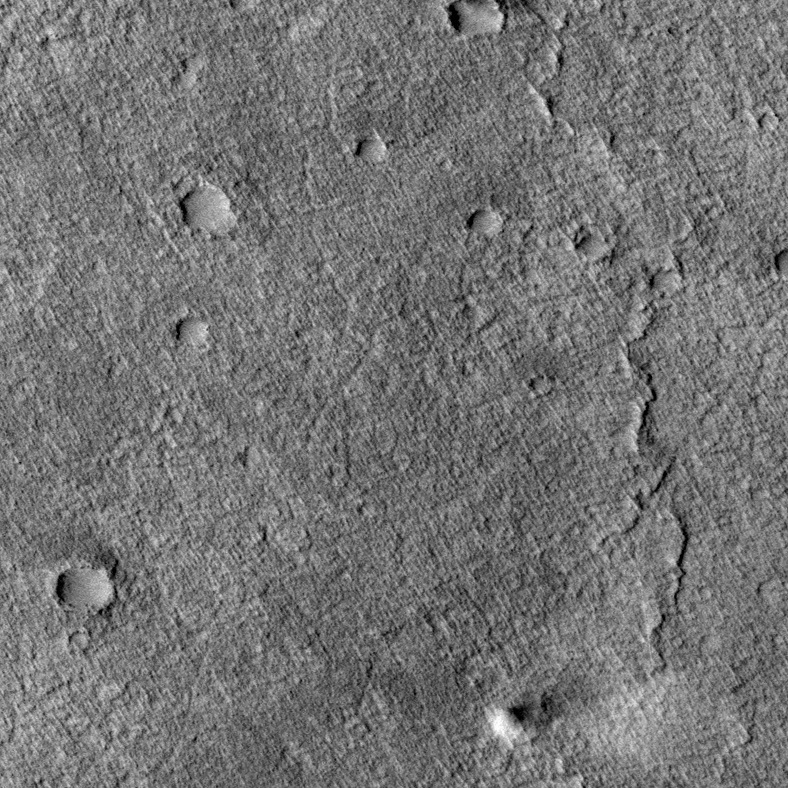
Label: dustdevil